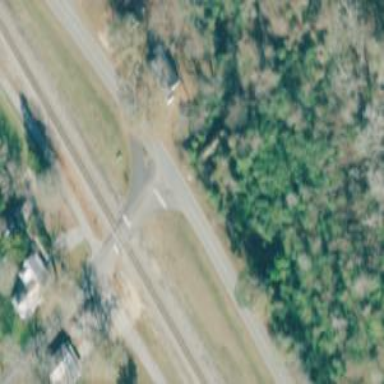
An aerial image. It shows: Stop road.